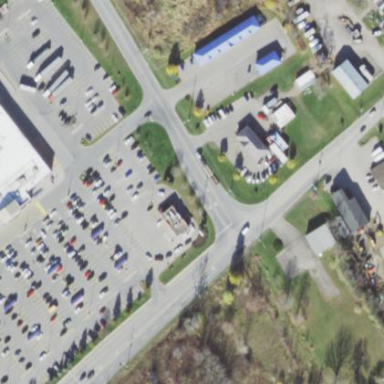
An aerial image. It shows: Retail area.